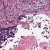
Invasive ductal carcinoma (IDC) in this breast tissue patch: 0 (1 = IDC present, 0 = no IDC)